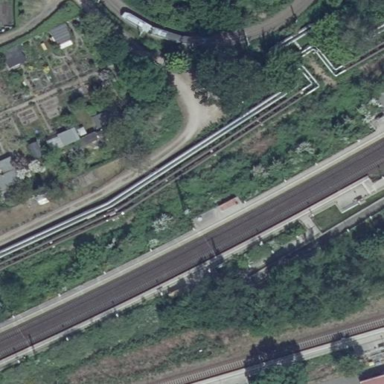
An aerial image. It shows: Platform at the railway with shelter for public transport.